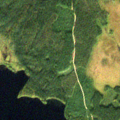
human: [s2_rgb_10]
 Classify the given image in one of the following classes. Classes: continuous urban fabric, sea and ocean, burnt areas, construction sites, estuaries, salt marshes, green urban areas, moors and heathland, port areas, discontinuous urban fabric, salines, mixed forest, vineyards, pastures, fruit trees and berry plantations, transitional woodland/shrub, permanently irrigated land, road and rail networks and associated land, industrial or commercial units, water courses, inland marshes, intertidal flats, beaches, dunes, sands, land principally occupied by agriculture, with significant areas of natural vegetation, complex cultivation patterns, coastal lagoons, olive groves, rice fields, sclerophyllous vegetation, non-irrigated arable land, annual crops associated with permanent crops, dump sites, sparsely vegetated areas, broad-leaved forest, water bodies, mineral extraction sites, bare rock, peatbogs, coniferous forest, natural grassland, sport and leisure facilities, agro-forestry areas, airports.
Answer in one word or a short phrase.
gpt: coniferous forest, peatbogs, water bodies